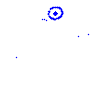
Particle: proton